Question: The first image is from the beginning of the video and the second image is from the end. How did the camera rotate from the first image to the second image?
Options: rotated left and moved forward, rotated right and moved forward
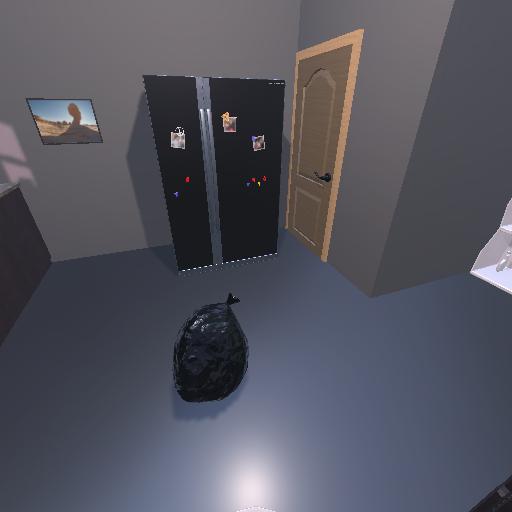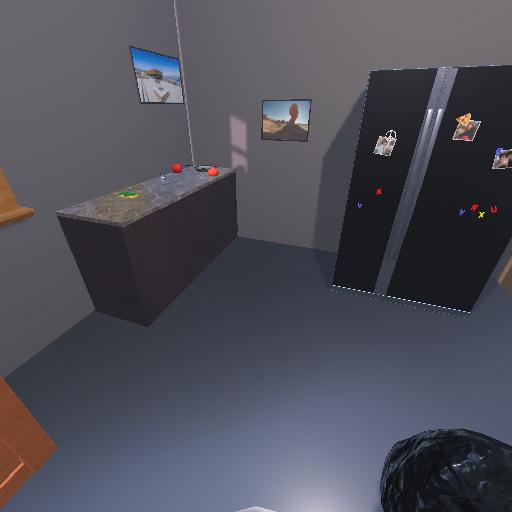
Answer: rotated left and moved forward